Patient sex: M
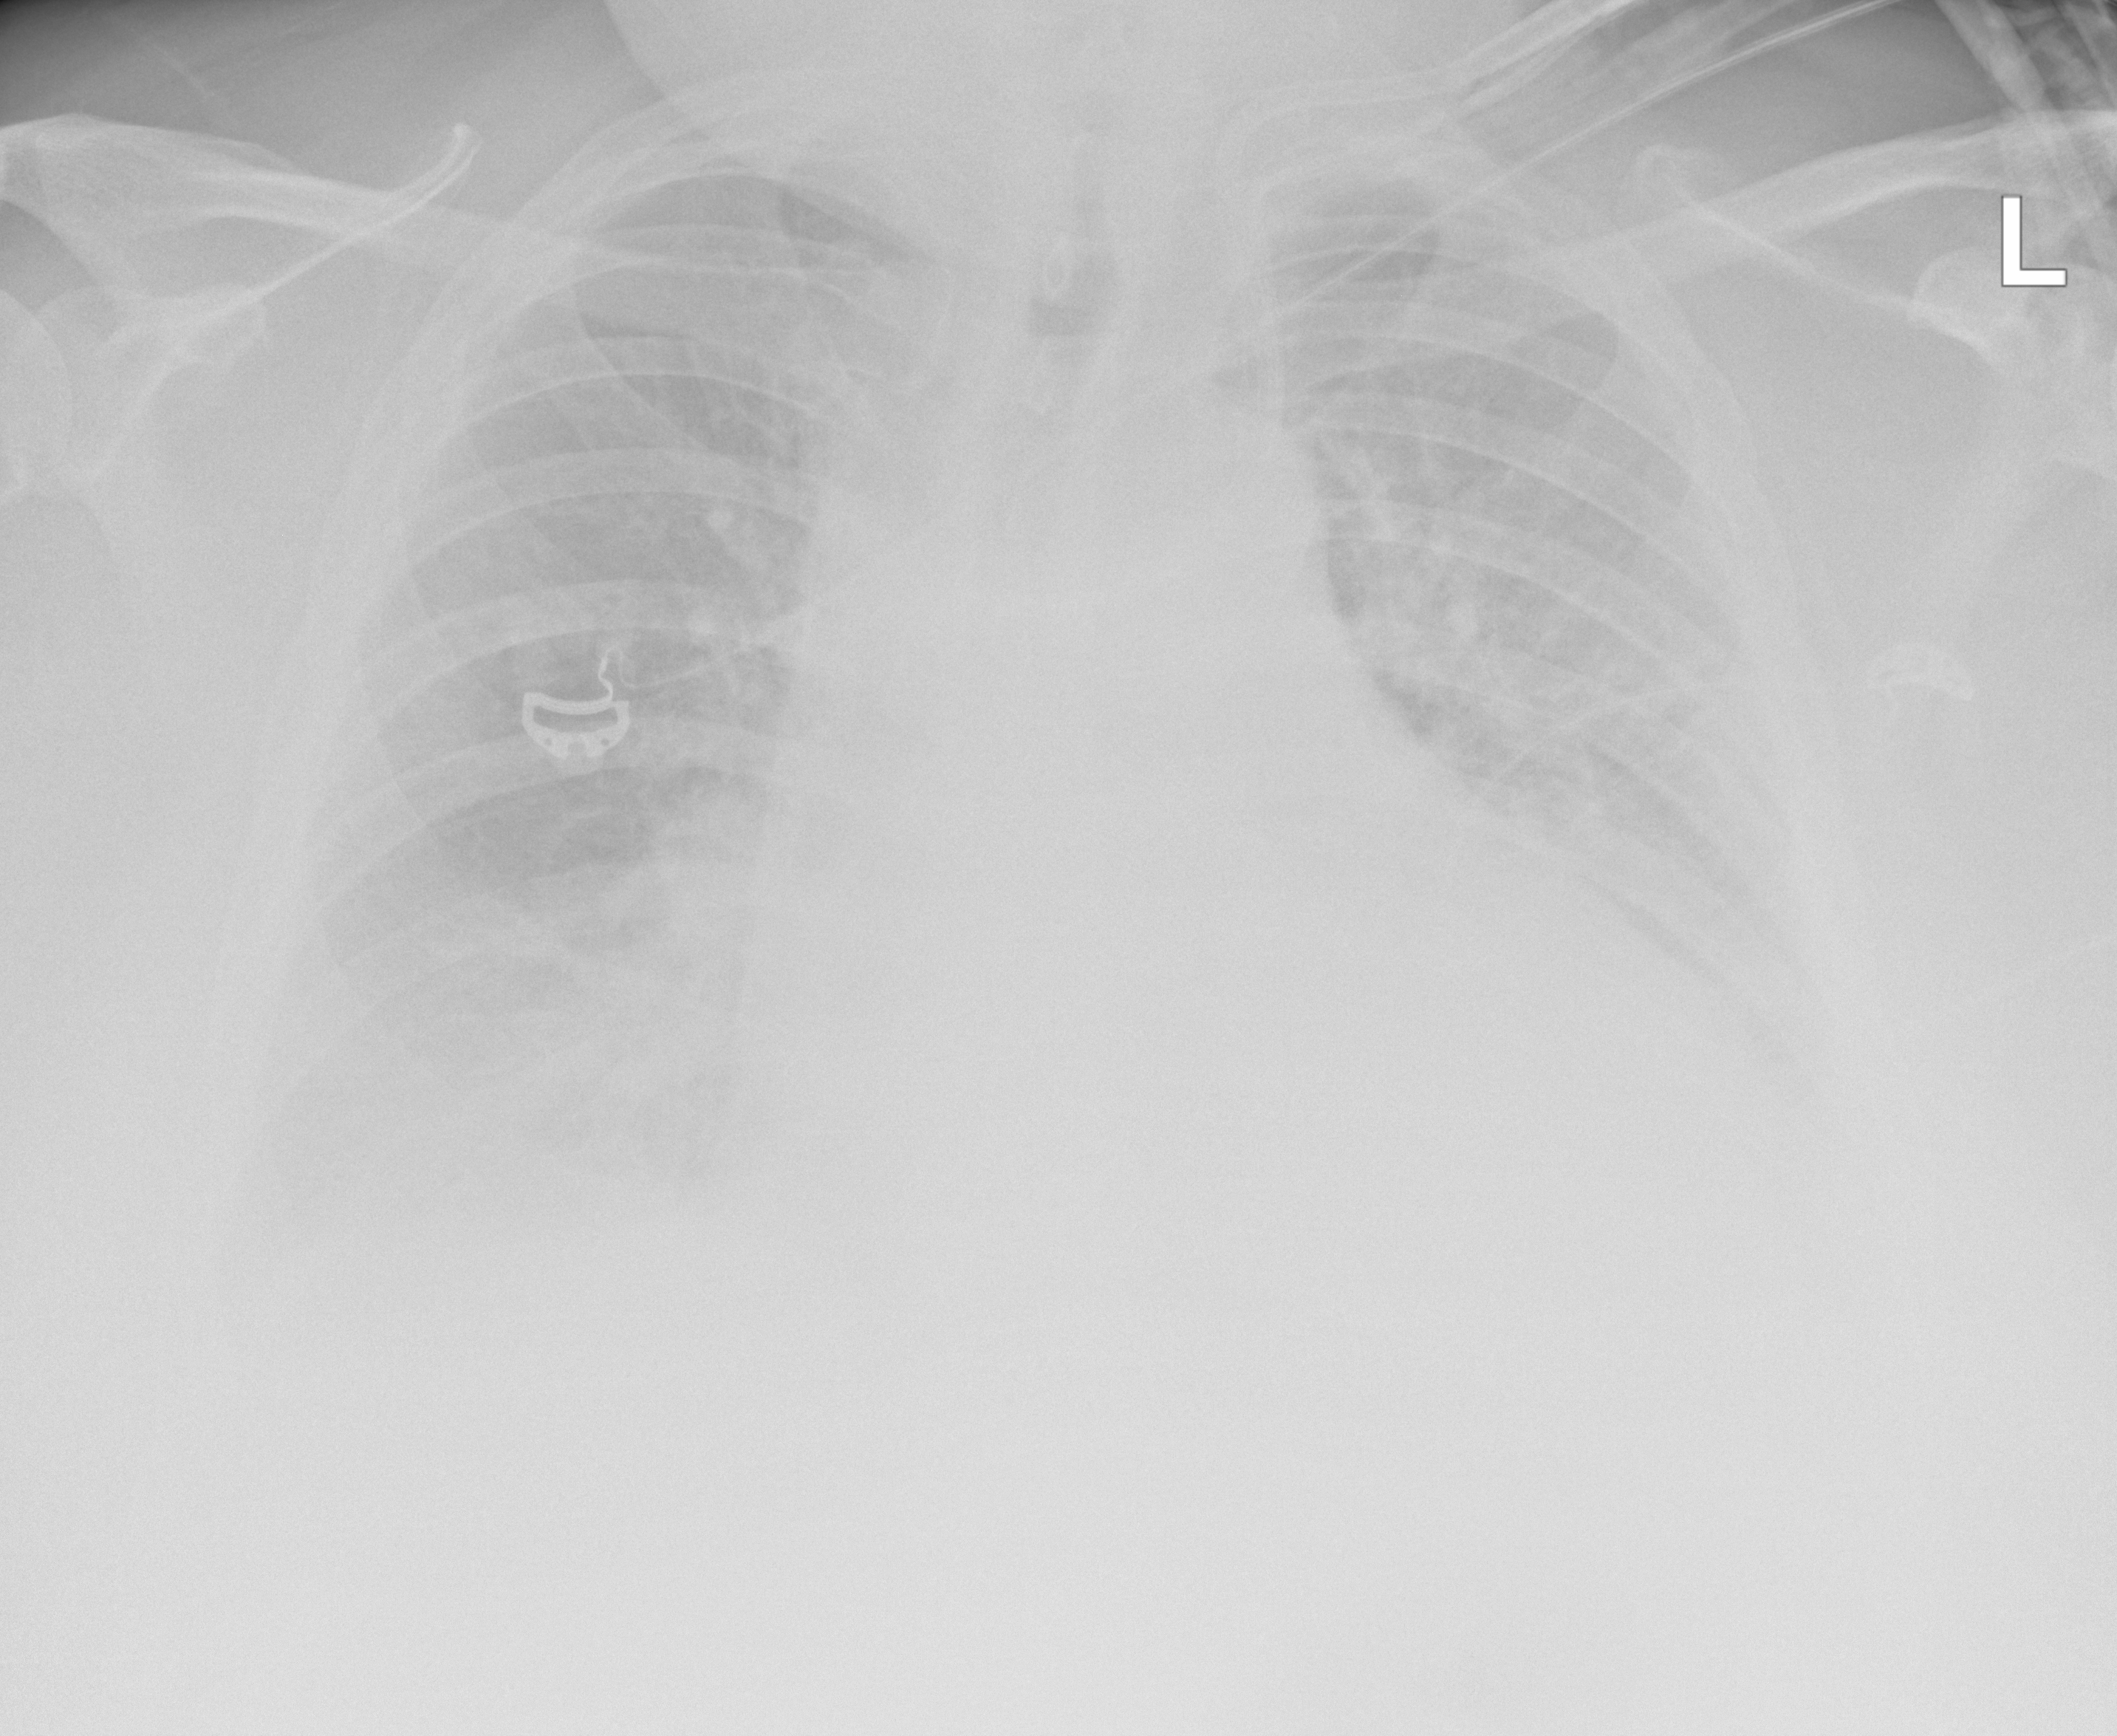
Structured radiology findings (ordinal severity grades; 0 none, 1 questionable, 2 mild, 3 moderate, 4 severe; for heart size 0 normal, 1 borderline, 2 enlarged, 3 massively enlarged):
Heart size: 2
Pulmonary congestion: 0
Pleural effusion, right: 2
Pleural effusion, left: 2
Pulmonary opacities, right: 0
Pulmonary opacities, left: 0
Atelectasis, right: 2
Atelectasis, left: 2